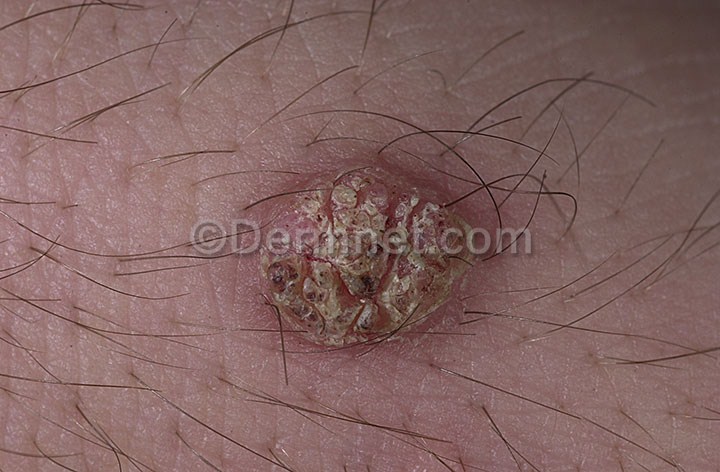
Disease: Warts Molluscum and other Viral Infections